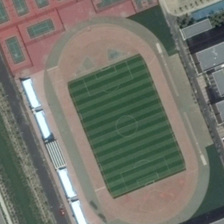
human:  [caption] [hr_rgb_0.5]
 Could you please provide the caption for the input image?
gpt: several buildings are near a playground with some tennis courts and basketball fields .

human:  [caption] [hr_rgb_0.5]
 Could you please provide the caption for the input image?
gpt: several buildings are near a playground with some tennis courts and basketball fields .

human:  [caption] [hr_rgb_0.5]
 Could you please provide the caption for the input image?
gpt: several buildings are near a playground with some tennis courts and basketball fields .

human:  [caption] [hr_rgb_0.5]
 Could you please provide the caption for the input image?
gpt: several buildings are near a playground with some tennis courts and basketball fields .

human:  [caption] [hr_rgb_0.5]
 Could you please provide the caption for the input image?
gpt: several buildings are near a playground with some tennis courts and basketball fields .